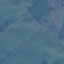
Label: Pasture